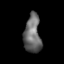
Tissue: lung
Cell type: Others
Senescence score: 0.2343
Nuclear area (px): 627
Mean DAPI intensity: 106.322